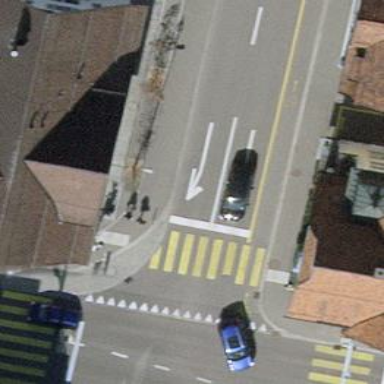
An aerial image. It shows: Kerb serving as barrier.